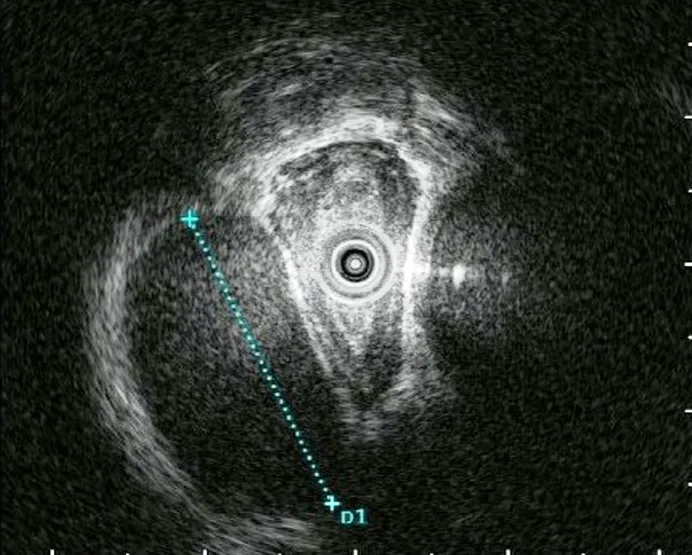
Endoscopic ultrasound findings. . EUS image showing a cystic tumor in the esophageal mucosa, with no abnormality, nodules, or partitions within the cyst (dotted line).
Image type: pathology (h&e)